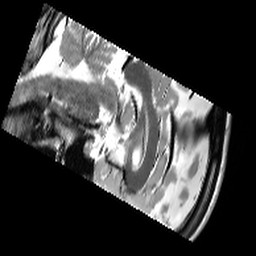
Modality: T2w
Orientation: sagittal
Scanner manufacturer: siemens
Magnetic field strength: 3 T
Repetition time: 10.64 s
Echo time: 0.05 s